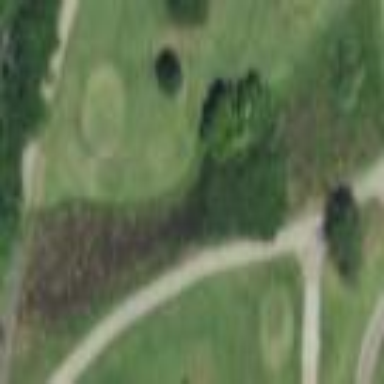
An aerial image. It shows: Rough area on grassy golf course.